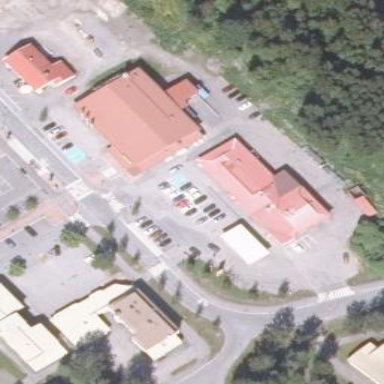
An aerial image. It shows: Mall building.